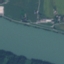
Label: River